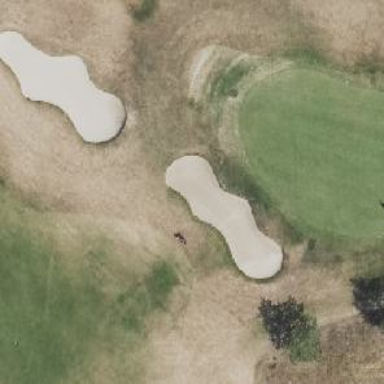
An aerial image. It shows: Sandy area is golf bunker.